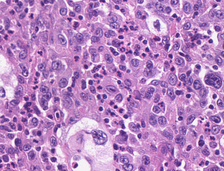
Tumor epithelial tissue: yes
Tumor-associated stroma tissue: no
Normal tissue: no